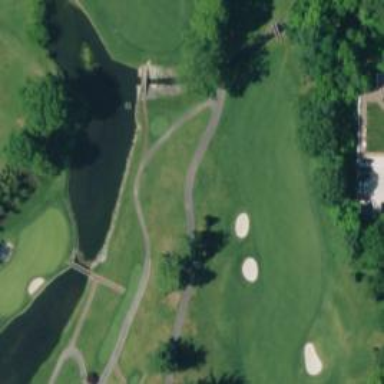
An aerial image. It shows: High-quality path for golf carts on grade 1 tracktype.